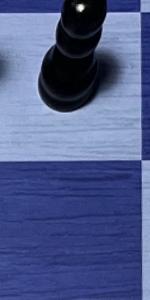
Label: Empty